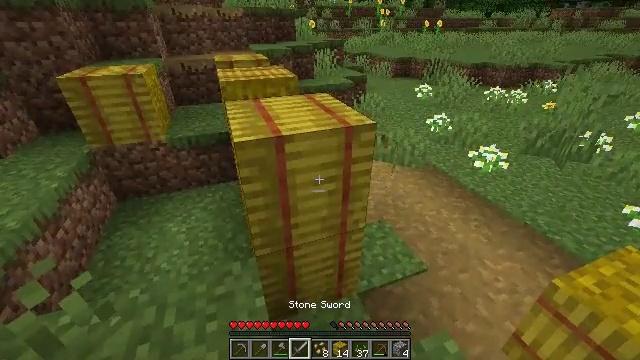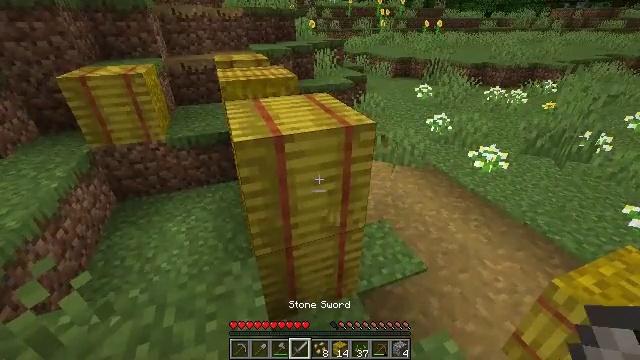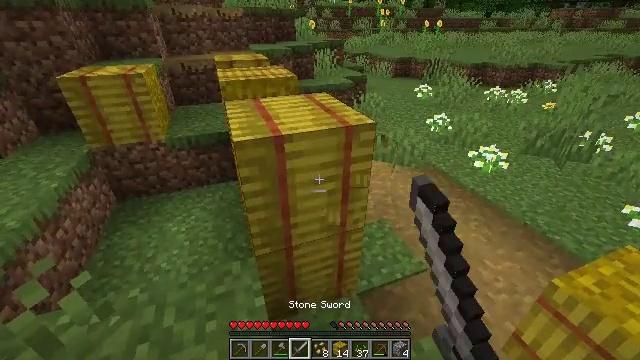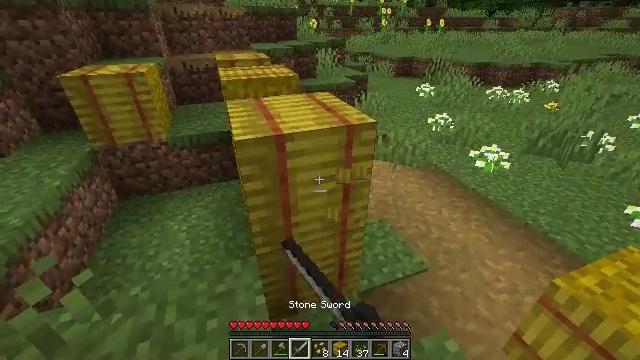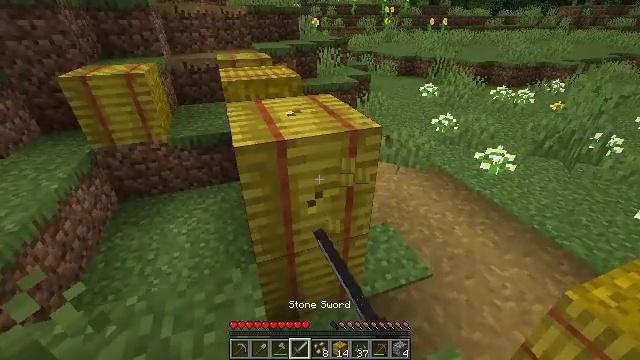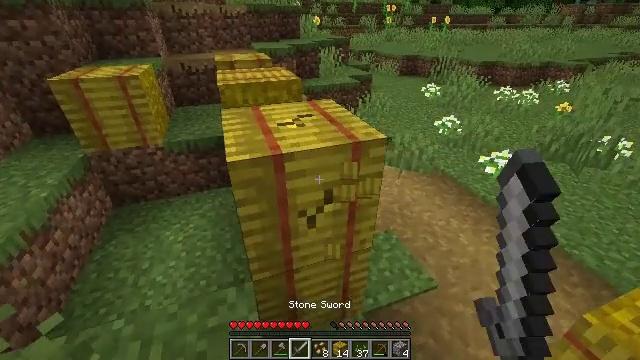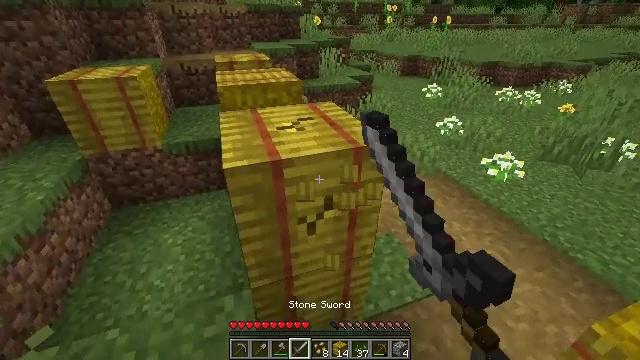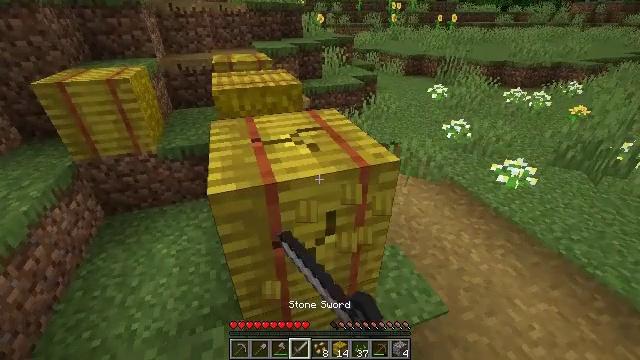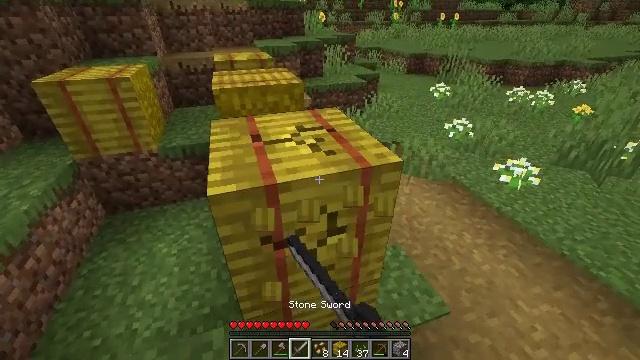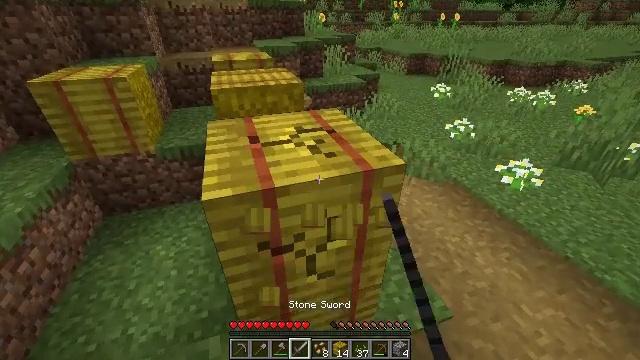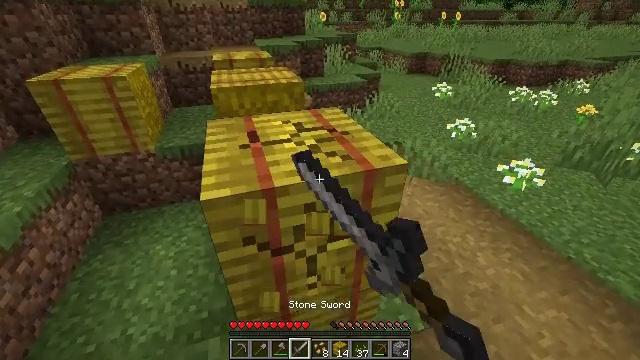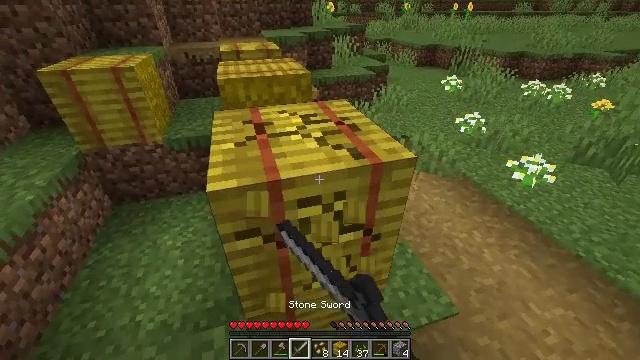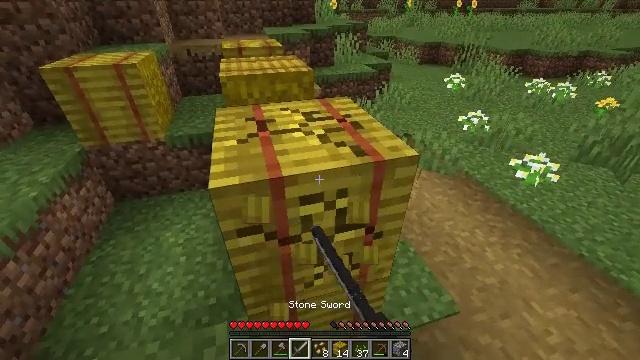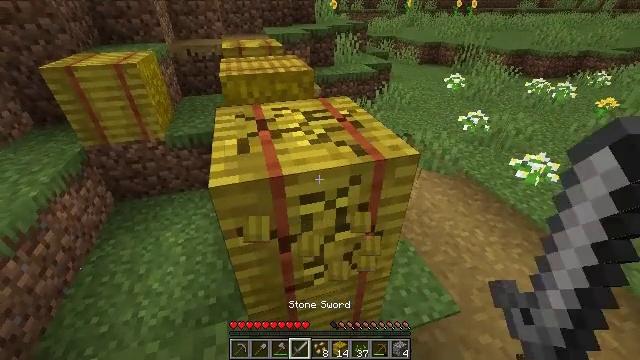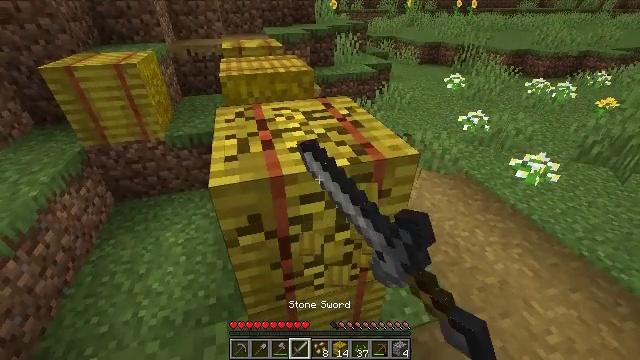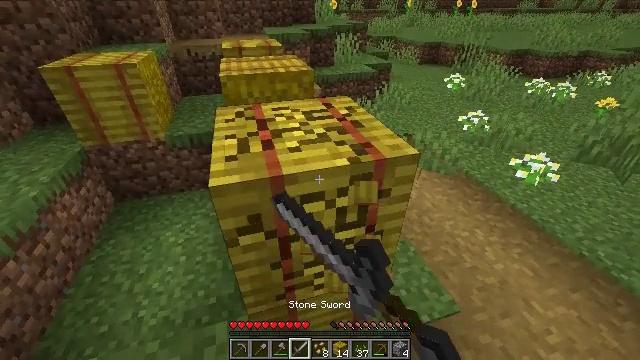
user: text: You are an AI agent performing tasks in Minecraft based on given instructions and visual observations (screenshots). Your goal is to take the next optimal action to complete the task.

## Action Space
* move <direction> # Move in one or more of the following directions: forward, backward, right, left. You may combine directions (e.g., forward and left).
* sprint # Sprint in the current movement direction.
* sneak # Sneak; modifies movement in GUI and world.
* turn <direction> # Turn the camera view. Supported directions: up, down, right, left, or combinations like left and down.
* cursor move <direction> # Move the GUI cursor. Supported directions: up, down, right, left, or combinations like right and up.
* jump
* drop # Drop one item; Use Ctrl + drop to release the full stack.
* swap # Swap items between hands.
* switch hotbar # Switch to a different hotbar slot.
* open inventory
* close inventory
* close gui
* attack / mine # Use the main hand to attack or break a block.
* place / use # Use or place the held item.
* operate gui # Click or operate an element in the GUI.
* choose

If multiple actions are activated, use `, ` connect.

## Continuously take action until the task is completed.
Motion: motion action
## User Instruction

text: Break the hay block to collect it.
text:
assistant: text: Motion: attack / mine
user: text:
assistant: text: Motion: attack / mine
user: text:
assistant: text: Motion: attack / mine
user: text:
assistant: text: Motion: move forward, attack / mine
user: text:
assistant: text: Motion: move forward, attack / mine
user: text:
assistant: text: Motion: move forward, attack / mine
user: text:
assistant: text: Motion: attack / mine
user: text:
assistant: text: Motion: attack / mine
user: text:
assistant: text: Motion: attack / mine
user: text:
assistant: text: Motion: attack / mine
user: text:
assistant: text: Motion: turn left and down, attack / mine
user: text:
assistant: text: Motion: attack / mine
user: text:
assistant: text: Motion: attack / mine
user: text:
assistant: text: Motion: attack / mine
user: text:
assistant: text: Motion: attack / mine
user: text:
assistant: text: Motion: attack / mine
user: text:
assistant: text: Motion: attack / mine
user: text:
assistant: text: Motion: attack / mine
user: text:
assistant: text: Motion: attack / mine
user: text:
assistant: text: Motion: turn down, attack / mine
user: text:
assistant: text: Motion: turn left and down, attack / mine
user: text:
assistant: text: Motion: turn left and down, attack / mine
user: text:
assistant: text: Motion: turn left and down, attack / mine
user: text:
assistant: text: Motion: turn down, attack / mine
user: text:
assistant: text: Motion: attack / mine
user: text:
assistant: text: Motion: attack / mine
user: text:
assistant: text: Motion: attack / mine
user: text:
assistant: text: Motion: attack / mine
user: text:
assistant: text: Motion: attack / mine
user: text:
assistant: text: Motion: attack / mine